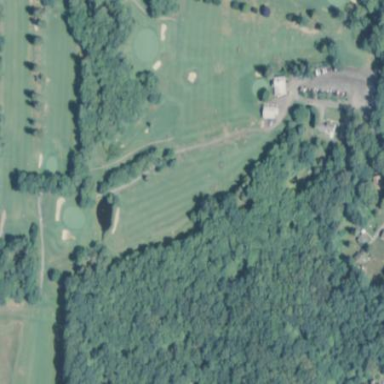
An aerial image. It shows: Golf course.